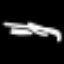
Label: squiggle